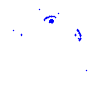
Particle: pion